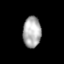
Tissue: prostate
Cell type: T cells
Senescence score: 0.7371
Nuclear area (px): 545
Mean DAPI intensity: 174.892